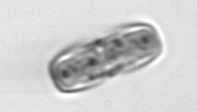
Label: Ephemera